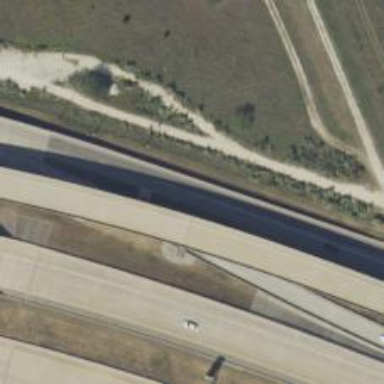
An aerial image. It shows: Secondary road with asphalt surface and frontage road.